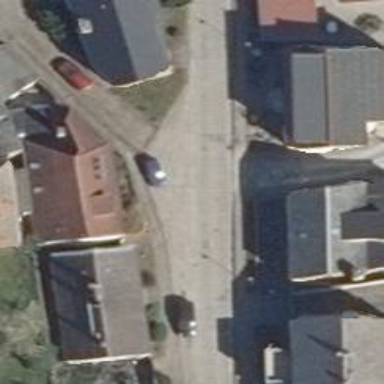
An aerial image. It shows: Residential road made of concrete plates.